Question: I want to incrementally build a plot that contains several data series of different lengths. My goal is to be able to control the appearance of each data series,
give them custom names
and to have appropriate legends. My data series are of different lengths, so
I cannot put them in a single dataframe.
In the code below I expect 4 lines: the shortest will be red, the next ones will be blue, green and black respectively
'''
library(ggplot2)
set.seed(12345)
plt <- ggplot()
colors <- c('red', 'blue', 'green', 'black')
for(i in seq(length(colors))) {
x <- seq(1, 2*i)
y <- x * i + rnorm(length(x))
df <- data.frame(x=x, y=y)
plt <- plt + geom_point(aes(x, y), data=df, color=colors[i]) +
geom_line(aes(x, y), data=df, color=colors[i])
}
print(plt)
'''
This is what I get.

How can I give names to the lines and display a legend?
Is there a better way to acheive my goal?
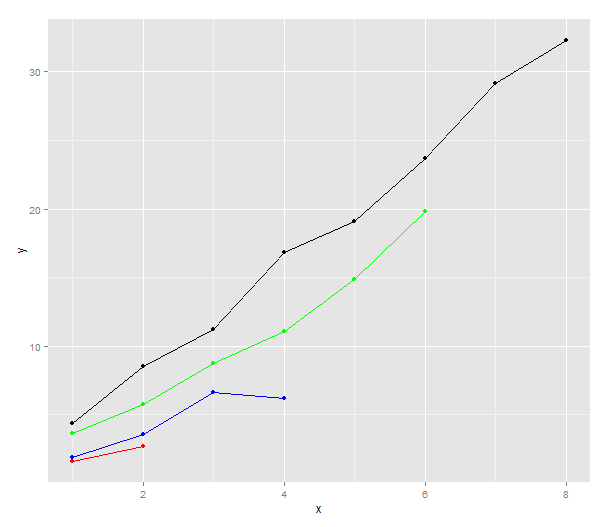
Answer: The way to do this is to create a single data frame in :
Like this:
'''
library(ggplot2)
set.seed(12345)
colors <- c('red', 'blue', 'green', 'black')
dat <- lapply(seq_along(colors), function(i){
x <- seq(1, 2*i)
data.frame(
series = colors[i],
x = x,
y = x * i + rnorm(length(x))
)}
)
dat <- do.call(rbind, dat)
'''
Now plot
'''
ggplot(dat, aes(x, y, color=series)) + geom_line()
'''